Question: In the following we are facing the problem of multiple assignments of the hungarian algorithm.
Scenario:
We have 100 students and 5 courses, which the students can vote with priority.
So every student will get assigned for one specific course.
Priority from 1 to 5. 1 lowest, 5 highest
The raw data would look like this:

Obviously there are more rows than columns.
The problem we are facing is: we need more than one assignment per column.
Here is the PHP code which is responsible to do assignments with the Hungarian algorithm returning invalid results.
'''
<?php
class Hungarian {
function Hungarian() {
//Default constructor
}
function do_hungarian($matrix)
{
$h = count($matrix);
$w = count($matrix[0]);
if ($h < $w)
{
for ($i = $h; $i < $w; ++$i)
{
$matrix[$i] = array_fill(0, $w, INF);
}
}
elseif ($w < $h)
{
foreach ($matrix as &$row)
{
for ($i = $w; $i < $h; ++$i)
{
$row[$i] = INF;
}
}
}
$h = $w = max($h, $w);
$u = array_fill(0, $h, 0);
$v = array_fill(0, $w, 0);
$ind = array_fill(0, $w, -1);
foreach (range(0, $h - 1) as $i)
{
$links = array_fill(0, $w, -1);
$mins = array_fill(0, $w, INF);
$visited = array_fill(0, $w, false);
$markedI = $i;
$markedJ = -1;
$j = 0;
while (true)
{
$j = -1;
foreach (range(0, $h - 1) as $j1)
{
if (!$visited[$j1])
{
$cur = $matrix[$markedI][$j1] - $u[$markedI] - $v[$j1];
if ($cur < $mins[$j1])
{
$mins[$j1] = $cur;
$links[$j1] = $markedJ;
}
if ($j == -1 || $mins[$j1] < $mins[$j])
{
$j = $j1;
}
}
}
$delta = $mins[$j];
foreach (range(0, $w - 1) as $j1)
{
if ($visited[$j1])
{
$u[$ind[$j1]] += $delta;
$v[$j1] -= $delta;
}
else
{
$mins[$j1] -= $delta;
}
}
$u[$i] += $delta;
$visited[$j] = true;
$markedJ = $j;
$markedI = $ind[$j];
if ($markedI == -1)
{
break;
}
}
while (true)
{
if ($links[$j] != -1)
{
$ind[$j] = $ind[$links[$j]];
$j = $links[$j];
}
else
{
break;
}
}
$ind[$j] = $i;
}
$result = array();
foreach (range(0, $w - 1) as $j)
{
$result[$j] = $ind[$j];
}
return $result;
}
/*$m = [
[ INF, 7858, 8743, 17325, 18510, 9231, 4920, 7056, 9701, 5034, 7825],
[ 8128, INF, 5021, 13603, 19635, 11386, 7075, 8840, 1843, 7189, 9256],
[ 6809, 5364, INF, 8582, 14614, 10067, 5756, 5904, 7207, 3882, 4235],
[ 7849, 5515, 1040, INF, 15654, 11107, 6796, 4713, 7358, 4900, 5275],
[10918, 8365, 4109, 5808, INF, 14176, 9865, 7928, 931, 7991, 8344],
[ 336, 7285, 2830, 11412, 17444, INF, 4347, 6483, 6688, 4461, 7065],
[ 1053, 2938, 3823, 12405, 15835, 4311, INF, 2136, 4781, 114, 2905],
[ 8930, 802, 5823, 14405, 20437, 12188, 7877, INF, 2645, 7429, 10058],
[ 9987, 7434, 3178, 11760, 17792, 13245, 8934, 6997, INF, 7060, 7413],
[10518, 2824, 3709, 12291, 15721, 13776, 9465, 2022, 4667, INF, 7944],
[ 2574, 4459, 5344, 9561, 17356, 5832, 1521, 3657, 6302, 1635, INF]
];
print_r(hungarian($m));*/
}
?>
'''
: Here is the Sktip returning VALID RESULTS.
'''
<?php
/*
Author: ©️ Noli
Edited: 21.06.2015
Description: Klasse zur Verwendung der Ungarischem Methode
- Ermittlung des optimalzustands einer relation anhand von bipatite graph matching.
Portierung von ©️ Noli
*/
class HungarianBipatiteMatching {
public $costMatrix = array();
public $rows = 0;
public $cols = 0;
public $dim = 0;
public $labelByWorker = array();
public $labelByJob =array();
public $minSlackWorkerByJob=array();
public $minSlackValueByJob=array();
public $matchJobByWorker=array();
public $matchWorkerByJob=array();
public $parentWorkerByCommittedJob=array();
public $committedWorkers=array();
public function HungarianBipatiteMatching($intMatrix) {
$this->rows = sizeof($intMatrix);
$this->cols = sizeof($intMatrix[0]);
$this->dim = max($this->rows,$this->cols);
for($i = 0;$i<$this->dim;$i++) {
$costMatrix[$i] = array_fill(0,$this->dim,0);
}
for ($w = 0; $w < $this->dim; $w++) {
if ($w < sizeof($intMatrix)){
if (sizeof($intMatrix[$w]) != $this->cols){
throw new InvalidArgumentException("Irregular cost matrix");
}
$this->costMatrix[$w] = $this->arrayCopyOf($intMatrix[$w],$this->dim);
}
else {
$this->costMatrix[$w] = array();
for($i = 0;$i<$this->dim;$i++){
$this->costMatrix[$w][] = 0;
}
}
}
for($i = 0;$i<$this->dim;$i++) {
$this->labelByWorker[] = 0;
$this->labelByJob[] = 0;
$this->minSlackWorkerByJob[] = 0;
$this->minSlackValueByJob[] = 0;
$this->parentWorkerByCommittedJob[] = 0;
$this->matchJobByWorker[] = 0;
$this->matchWorkerByJob[] = 0;
}
$this->committedWorkers = array_fill(0, $this->dim, false);
$this->matchJobByWorker = array_fill(0,$this->dim,-1);
$this->matchWorkerByJob = array_fill(0,$this->dim,-1);
}
public function computeInitialFeasibleSolution() {
for ($j = 0; $j < $this->dim; $j++) {
$this->labelByJob[$j] = INF;
}
for ($w = 0; $w < $this->dim; $w++) {
for ($j = 0; $j < $this->dim; $j++) {
if ($this->costMatrix[$w][$j] < $this->labelByJob[$j]) {
$this->labelByJob[$j] = $this->costMatrix[$w][$j];
}
}
}
}
public function execute() {
$this->reduce();
$this->computeInitialFeasibleSolution();
$this->greedyMatch();
$w = $this->fetchUnmatchedWorker();
while ($w < $this->dim) {
$this->initializePhase($w);
$this->executePhase();
$w = $this->fetchUnmatchedWorker();
}
$result = $this->arrayCopyOf($this->matchJobByWorker, $this->rows);
for ($w = 0; $w < sizeof($result); $w++){
if ($result[$w] >= $this->cols){
$result[$w] = -1;
}
}
return $result;
}
protected function executePhase() {
while (true)
{
$minSlackWorker = -1;
$minSlackJob = -1;
$minSlackValue = INF;
for ($j = 0; $j < $this->dim; $j++)
{
if ($this->parentWorkerByCommittedJob[$j] == -1)
{
if ($this->minSlackValueByJob[$j] < $minSlackValue)
{
$minSlackValue = $this->minSlackValueByJob[$j];
$minSlackWorker = $this->minSlackWorkerByJob[$j];
$minSlackJob = $j;
}
}
}
if ($minSlackValue > 0)
{
$this->updateLabeling($minSlackValue);
}
$this->parentWorkerByCommittedJob[$minSlackJob] = $minSlackWorker;
if ($this->matchWorkerByJob[$minSlackJob] == -1)
{
$committedJob = $minSlackJob;
$parentWorker = $this->parentWorkerByCommittedJob[$committedJob];
while (true)
{
$temp = $this->matchJobByWorker[$parentWorker];
$this->match($parentWorker, $committedJob);
$committedJob = $temp;
if ($committedJob == -1)
{
break;
}
$parentWorker = $this->parentWorkerByCommittedJob[$committedJob];
}
return;
}
else
{
$worker = $this->matchWorkerByJob[$minSlackJob];
$this->committedWorkers[$worker] = true;
for ($j = 0; $j < $this->dim; $j++)
{
if ($this->parentWorkerByCommittedJob[$j] == -1)
{
$slack = $this->costMatrix[$worker][$j]
- $this->labelByWorker[$worker] - $this->labelByJob[$j];
if ($this->minSlackValueByJob[$j] > $slack)
{
$this->minSlackValueByJob[$j] = $slack;
$this->minSlackWorkerByJob[$j] = $worker;
}
}
}
}
}
}
protected function fetchUnmatchedWorker()
{
$w;
for ($w = 0; $w < $this->dim; $w++)
{
if ($this->matchJobByWorker[$w] == -1)
{
break;
}
}
return $w;
}
protected function greedyMatch()
{
for ($w = 0; $w < $this->dim; $w++)
{
for ($j = 0; $j < $this->dim; $j++)
{
if ($this->matchJobByWorker[$w] == -1
&& $this->matchWorkerByJob[$j] == -1
&& $this->costMatrix[$w][$j] - $this->labelByWorker[$w] - $this->labelByJob[$j] == 0)
{
$this->match($w, $j);
}
}
}
}
protected function initializePhase($w)
{
$this->committedWorkers = array_fill(0,sizeof($this->committedWorkers),false);
//Arrays.fill(committedWorkers, false);
$this->parentWorkerByCommittedJob = array_fill(0,sizeof($this->parentWorkerByCommittedJob),-1);
//Arrays.fill(parentWorkerByCommittedJob, -1);
$this->committedWorkers[$w] = true;
for ($j = 0; $j < $this->dim; $j++)
{
$this->minSlackValueByJob[$j] = $this->costMatrix[$w][$j] - $this->labelByWorker[$w]
- $this->labelByJob[$j];
$this->minSlackWorkerByJob[$j] = $w;
}
}
protected function match($w, $j)
{
$this->matchJobByWorker[$w] = $j;
$this->matchWorkerByJob[$j] = $w;
}
protected function reduce()
{
for ($w = 0; $w < $this->dim; $w++)
{
$min = INF;
for ($j = 0; $j < $this->dim; $j++)
{
if ($this->costMatrix[$w][$j] < $min)
{
$min = $this->costMatrix[$w][$j];
}
}
for ($j = 0; $j < $this->dim; $j++)
{
$this->costMatrix[$w][$j] -= $min;
}
}
$min = array_fill(0,$this->dim,0); //ALERT
for ($j = 0; $j < $this->dim; $j++)
{
$min[$j] = INF;
}
for ($w = 0; $w < $this->dim; $w++)
{
for ($j = 0; $j < $this->dim; $j++)
{
if ($this->costMatrix[$w][$j] < $min[$j])
{
$min[$j] = $this->costMatrix[$w][$j];
}
}
}
for ($w = 0; $w < $this->dim; $w++)
{
for ($j = 0; $j < $this->dim; $j++)
{
$this->costMatrix[$w][$j] -= $min[$j];
}
}
}
protected function updateLabeling($slack)
{
for ($w = 0; $w < $this->dim; $w++)
{
if ($this->committedWorkers[$w])
{
$this->labelByWorker[$w] += $slack;
}
}
for ($j = 0; $j < $this->dim; $j++)
{
if ($this->parentWorkerByCommittedJob[$j] != -1)
{
$this->labelByJob[$j] -= $slack;
}
else
{
$this->minSlackValueByJob[$j] -= $slack;
}
}
}
public function arrayCopyOf($array, $size) { // Java API port
$tmp = array();
foreach($array as $arr) {
$tmp[] = $arr;
}
if(sizeof($array) < $size) {
for($i = 0; $i < $size-sizeof($array); $i++) {
$tmp[]=0;
}
}
return $tmp;
}
}
/*$m = array(
array(73, 52, 35, 83, 97, 18, 74, 58),
array(39, 61, 69, 93, 8, 29, 21, 80),
array(88, 54, 55, 28, 80, 32, 77, 86),
array(73, 82, 25, 34, 26, 13, 74, 25),
array(65, 65, 17, 92, 71, 85, 69, 39),
array(40, 32, 43, 45, 12, 41, 72, 41),
array(75, 33, 82, 48, 25, 65, 71, 9),
array(39, 32, 12, 48, 86, 77, 36, 69)
);
$hungarian = new HungarianBipatiteMatching($m);
$result = $hungarian->execute();
echo("RESULT");
print_r($result);
echo("<br>done");*/
?>
'''
Note: Please be patient, this is a low quality port from Java.
Hence the algorithm is making a square matrix of this one, the result presents corrupted data.
I thought about diverse solutions.
Cut the matrix according to the column size, to produce a lot of square matrizes. This may break the algorithms main function.
Another solution is to assign as much as possible, and handle the rest in a new routine until there are no more entries left.
Apparently the algorithm does not yet provide this ability.
Is there maybe a solution to do this in MySQL, hence the raw data is stored in an MySQL DBS.
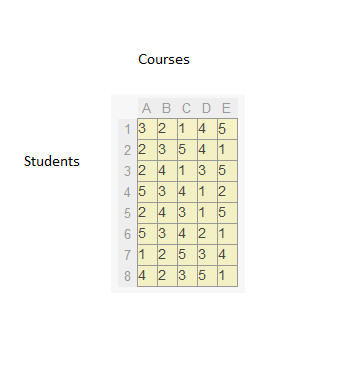
Answer: Assuming that course 1 can accommodate x_1 students, course 2 can accommodate x_2 students, ..., course 5 can accommodate x_5 students, create your initial matrix with x_1 columns for course 1, x_2 columns for course 2, ..., x_5 columns for course 5. Replicate each student's rating for course i within each of its x_i columns. There will be unassigned columns when the algorithm terminates unless your course capacity is not more than your number of students, and unassigned rows unless your course capacity is not less than your number of students.